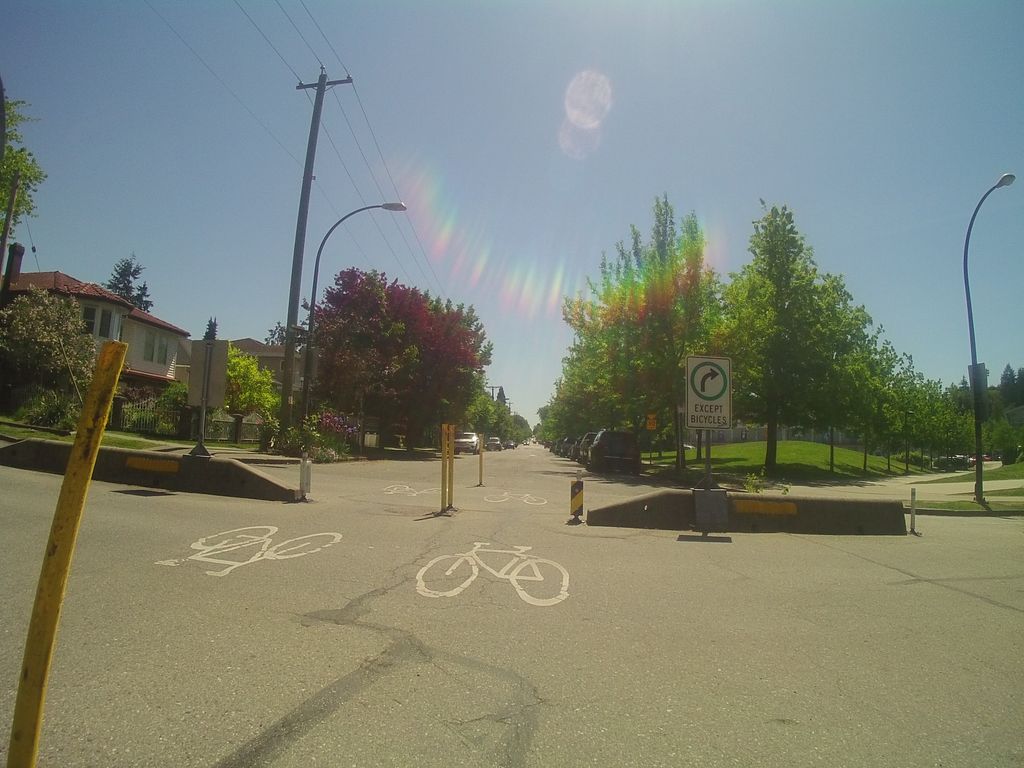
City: vancouver